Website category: phone
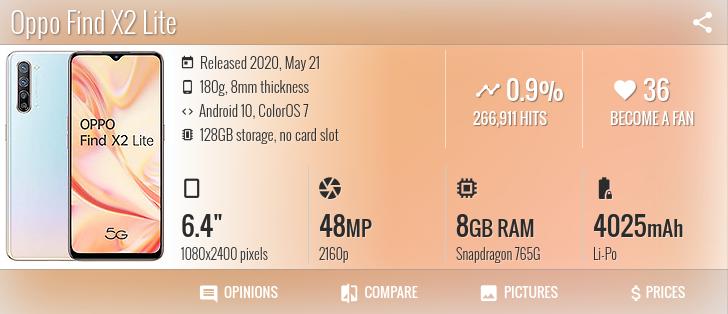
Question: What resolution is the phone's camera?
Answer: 2160p

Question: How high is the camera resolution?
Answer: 2160p

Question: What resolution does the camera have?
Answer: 2160p

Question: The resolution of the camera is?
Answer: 2160p

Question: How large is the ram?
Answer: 8 GB RAM

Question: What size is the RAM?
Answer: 8 GB RAM

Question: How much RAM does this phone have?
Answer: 8 GB RAM

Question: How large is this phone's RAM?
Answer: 8 GB RAM

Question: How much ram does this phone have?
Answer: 8 GB RAM

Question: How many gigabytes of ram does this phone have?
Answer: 8 GB RAM

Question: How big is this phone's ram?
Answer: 8 GB RAM

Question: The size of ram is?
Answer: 8 GB RAM

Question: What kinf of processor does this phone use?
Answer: Snapdragon 765G

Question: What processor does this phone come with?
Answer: Snapdragon 765G

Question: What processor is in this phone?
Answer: Snapdragon 765G

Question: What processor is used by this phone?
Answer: Snapdragon 765G

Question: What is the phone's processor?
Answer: Snapdragon 765G

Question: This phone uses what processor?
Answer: Snapdragon 765G

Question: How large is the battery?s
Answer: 4025 mAh

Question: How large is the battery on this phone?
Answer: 4025 mAh

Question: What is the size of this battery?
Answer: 4025 mAh

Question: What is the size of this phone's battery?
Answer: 4025 mAh

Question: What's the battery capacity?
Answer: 4025 mAh

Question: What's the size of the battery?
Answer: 4025 mAh

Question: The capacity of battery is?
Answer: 4025 mAh